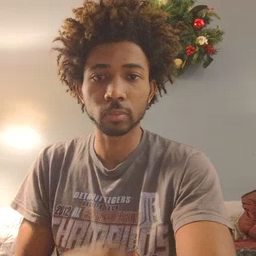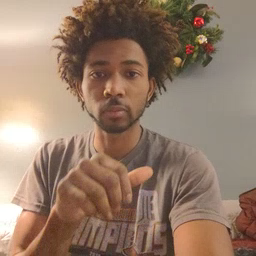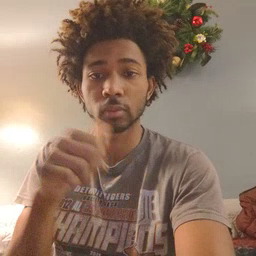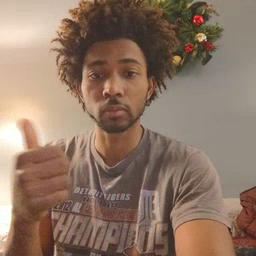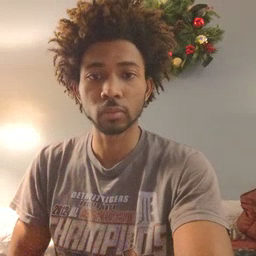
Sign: another